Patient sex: F
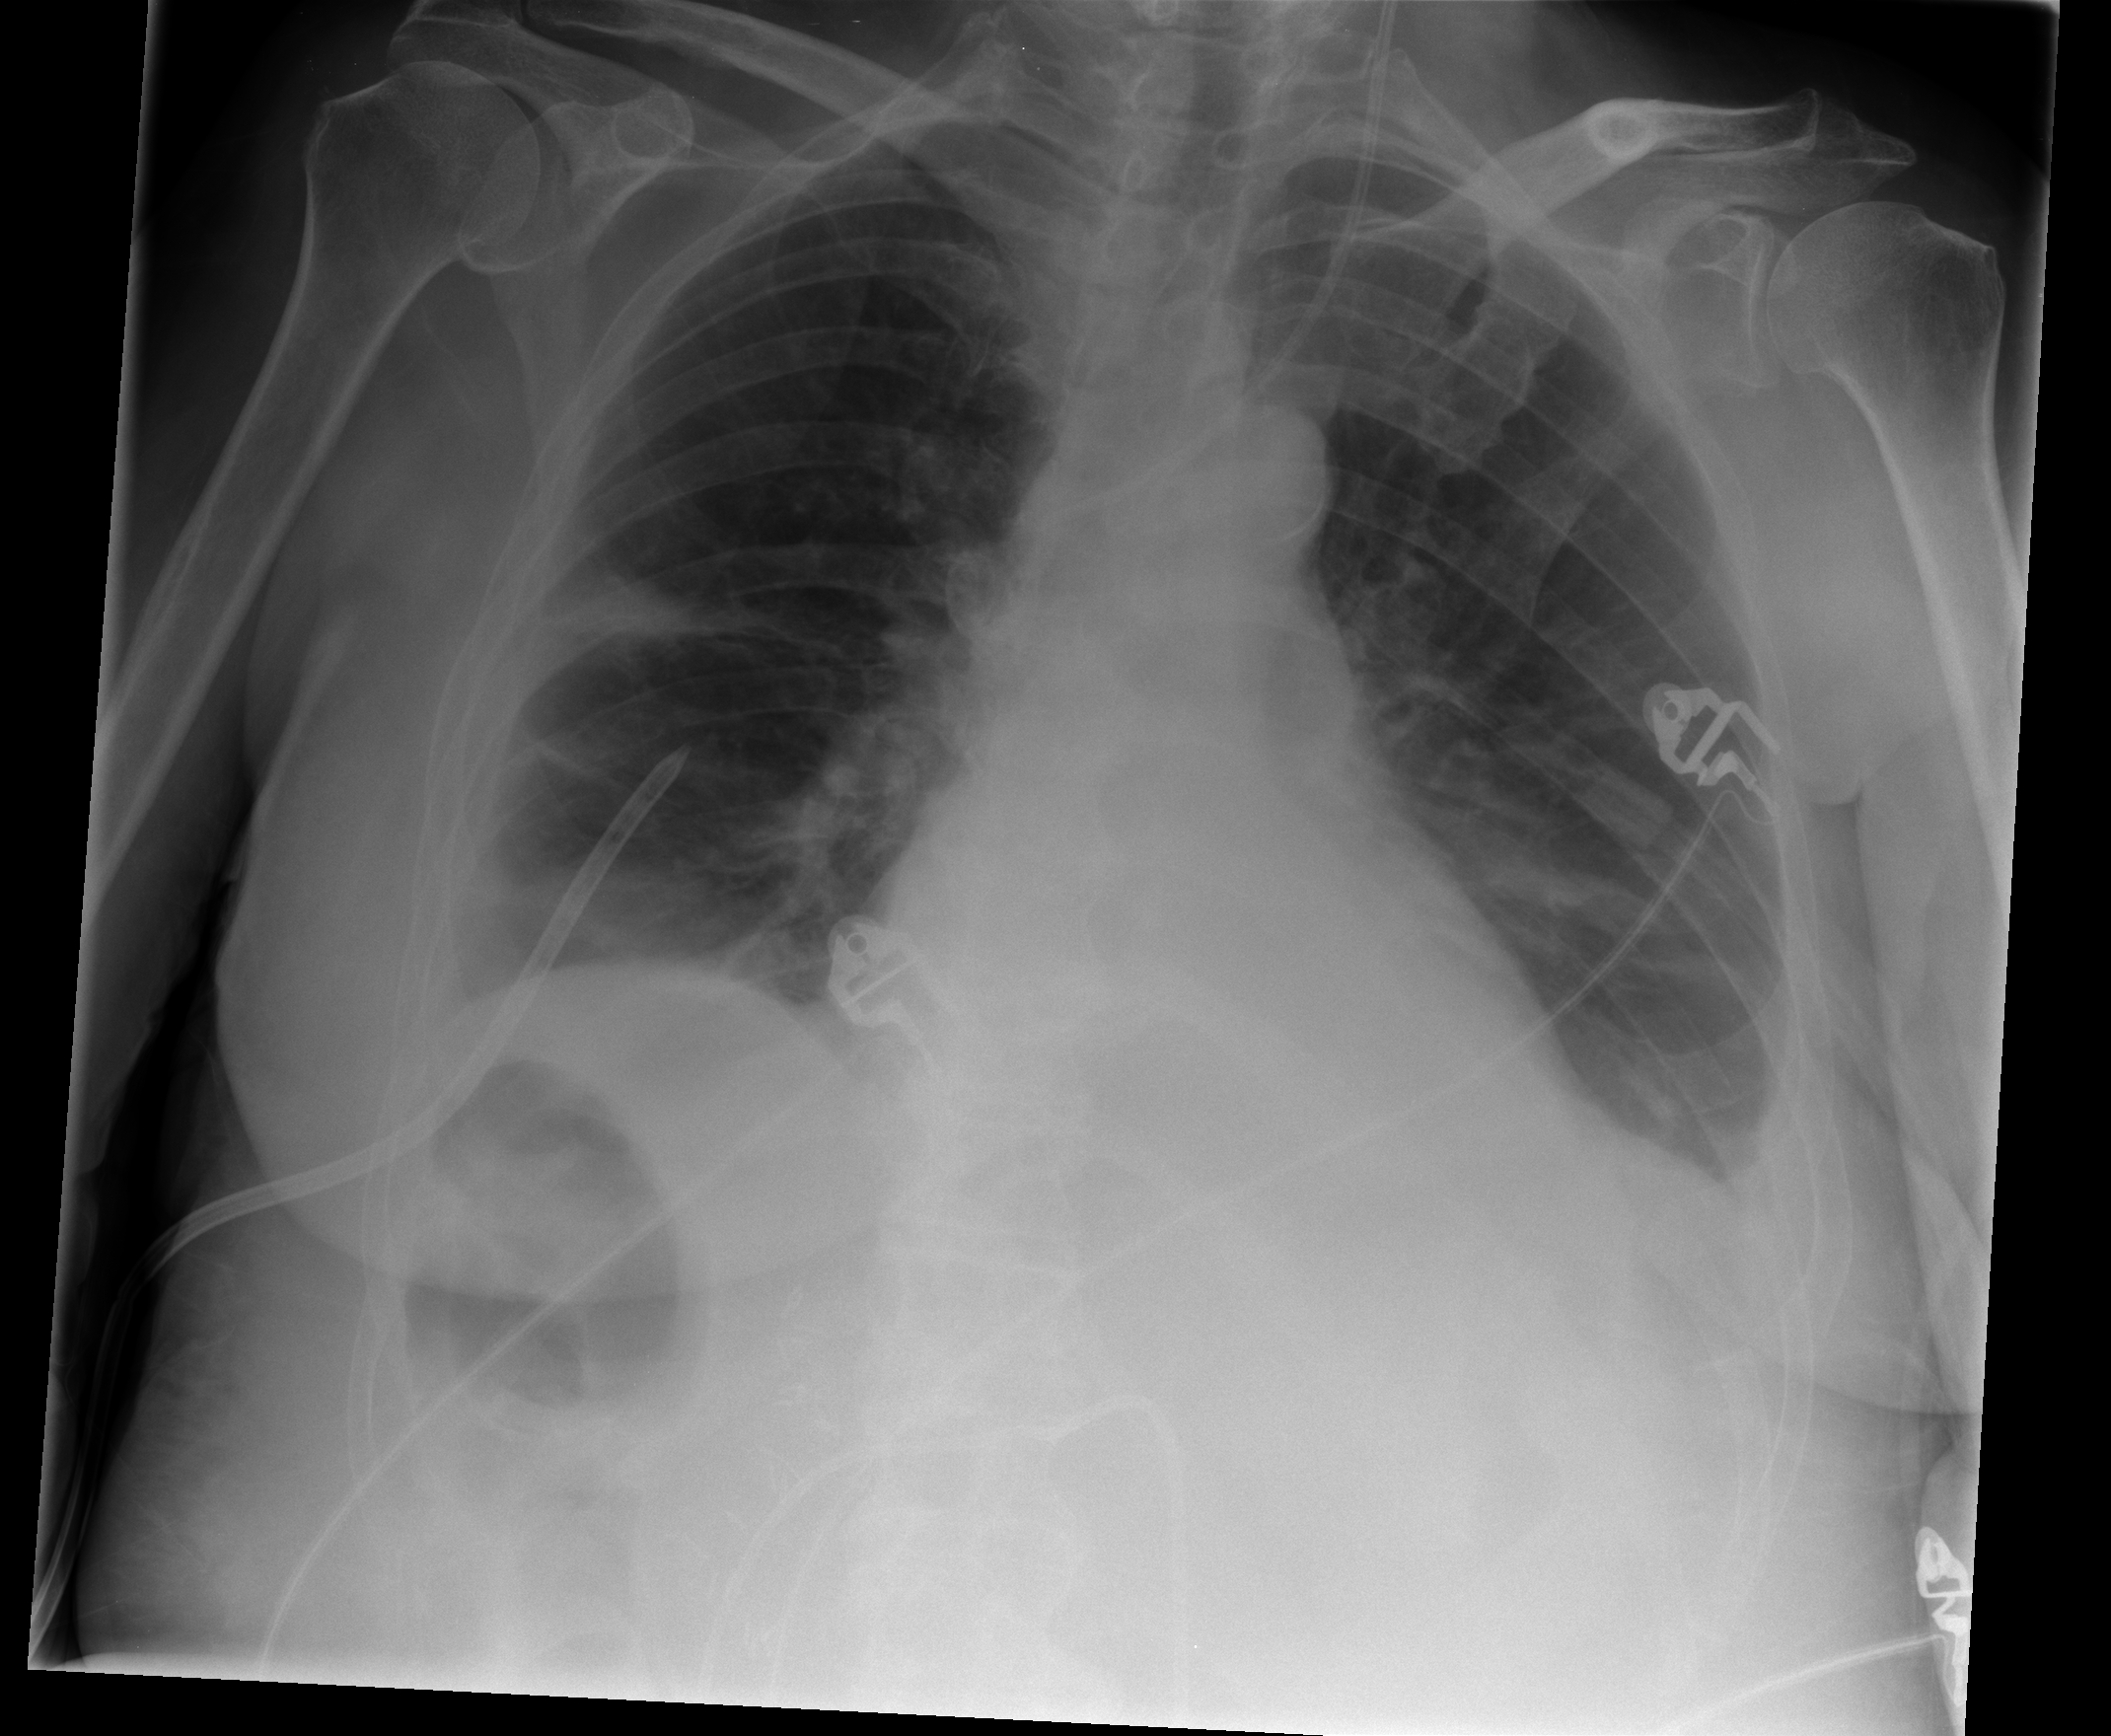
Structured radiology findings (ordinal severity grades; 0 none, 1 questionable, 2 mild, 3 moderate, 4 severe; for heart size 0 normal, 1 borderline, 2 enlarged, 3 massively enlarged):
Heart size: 1
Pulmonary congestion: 0
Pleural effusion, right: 2
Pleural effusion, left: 2
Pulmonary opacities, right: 0
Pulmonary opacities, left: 0
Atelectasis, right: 2
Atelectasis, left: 2